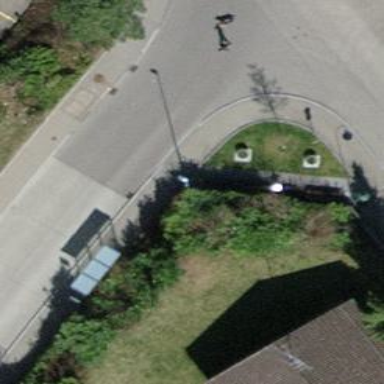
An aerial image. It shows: Bench.